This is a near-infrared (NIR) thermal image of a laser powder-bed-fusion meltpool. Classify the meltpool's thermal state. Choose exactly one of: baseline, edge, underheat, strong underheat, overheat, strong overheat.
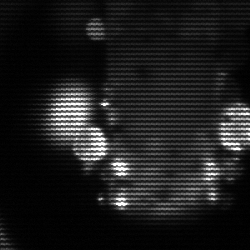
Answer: strong underheat